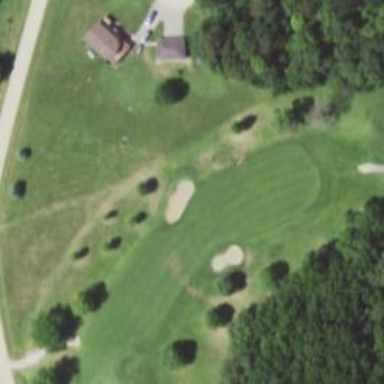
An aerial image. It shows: Golf hole.